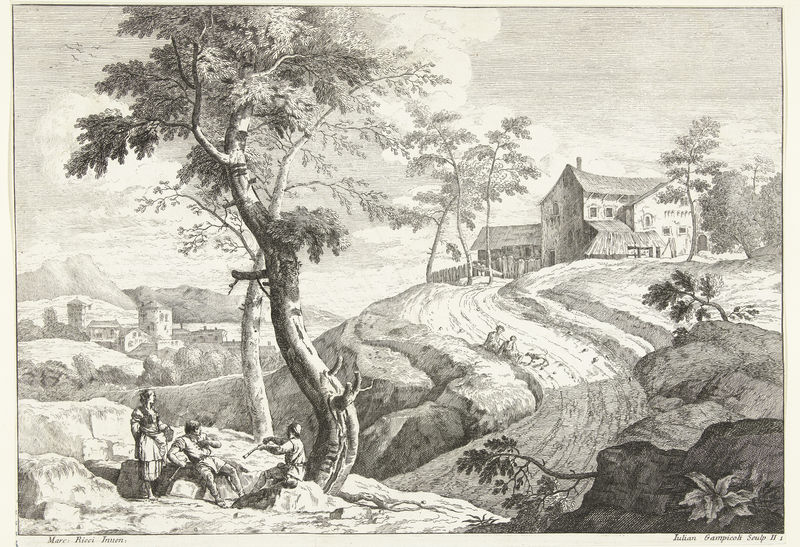
Titel: Landschap met fluitspelers bij boom
Künstler: Marco Ricci
Standort: Amsterdam
Institution: Rijksmuseum
Schlagwörter: hat, men, people, white, black, dress, figures, gray, grey, seated, sitting, windows, woman, looking, print, plant, cloud, clouds, man, rock, rocks, sky, stone, tree, building, hill, hills, house, landscape, mountain, mountains, nature, houses, tower, trees, village, boy, child, bushes, path, road, paper, dog, etching, sketch, roots, children, fence, town, rural, city, leaves, trunk, buildings, detail, watch, musician, pencil, farm, farmer, cottage, flute, instruments, humans, standing, rest, text, barn, fiddle, two men, scenery, cottages, tres, farmhouse, fine, merchant, scenic, buiding, balck and white, marci, preople, farnstead